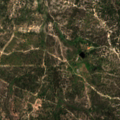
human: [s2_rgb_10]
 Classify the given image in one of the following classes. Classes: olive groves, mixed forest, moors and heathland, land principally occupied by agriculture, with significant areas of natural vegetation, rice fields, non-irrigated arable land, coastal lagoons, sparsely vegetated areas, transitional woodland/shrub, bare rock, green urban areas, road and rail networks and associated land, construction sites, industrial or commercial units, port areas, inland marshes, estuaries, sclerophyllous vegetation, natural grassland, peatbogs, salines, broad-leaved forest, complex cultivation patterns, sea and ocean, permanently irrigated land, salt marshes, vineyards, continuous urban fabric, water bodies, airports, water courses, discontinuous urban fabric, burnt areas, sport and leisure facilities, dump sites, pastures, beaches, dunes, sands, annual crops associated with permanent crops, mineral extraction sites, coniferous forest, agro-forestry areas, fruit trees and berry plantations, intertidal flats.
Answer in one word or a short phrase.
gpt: continuous urban fabric